Question: All my django view methods have python decorators, which makes NewRelic show the wrapper method name ('wrapped') instead of the view name. See the two bottom lines in the screenshot below.
How can this be worked around?

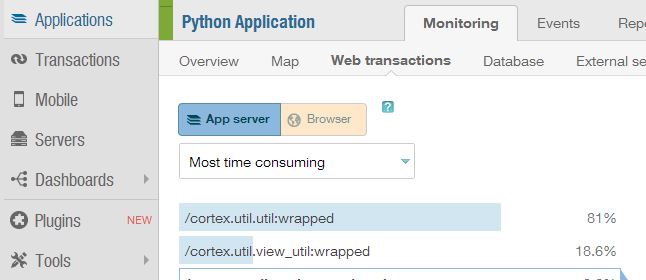
Answer: I work for New Relic, and we're aware of this issue. To avoid it, you can use the 'wraps()' decorator from the standard library 'functools' module to wrap the inner decorator function, like this:
'''
import functools
def decorator(f):
@functools.wraps(f)
def _decorator():
f()
return _decorator
@decorator
def foo():
pass
'''
See this doc for more details: <URL>